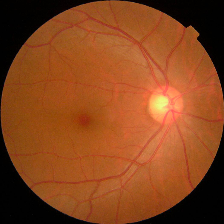
Diabetic retinopathy grade: No DR